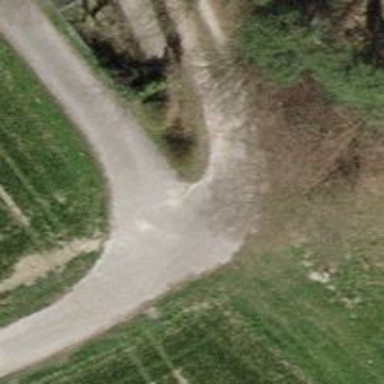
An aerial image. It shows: Grass track road with grade 5 tracktype.